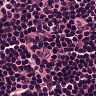
Metastatic tissue present: no